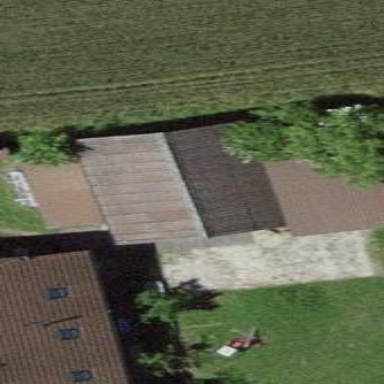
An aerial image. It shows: Barn.